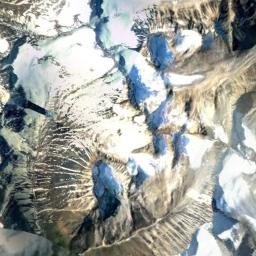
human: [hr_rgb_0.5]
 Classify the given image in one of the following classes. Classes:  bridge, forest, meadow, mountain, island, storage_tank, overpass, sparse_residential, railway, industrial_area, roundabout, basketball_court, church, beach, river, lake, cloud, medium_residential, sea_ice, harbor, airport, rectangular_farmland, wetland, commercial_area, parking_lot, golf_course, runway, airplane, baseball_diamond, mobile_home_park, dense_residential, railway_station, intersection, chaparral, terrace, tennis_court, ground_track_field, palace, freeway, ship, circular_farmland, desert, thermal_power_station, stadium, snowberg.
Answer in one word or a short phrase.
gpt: snowberg